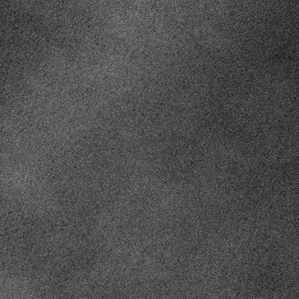
Label: frost